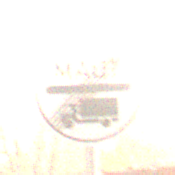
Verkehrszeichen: EndeMautpflicht
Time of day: SunriseSunset
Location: Roofed (Suburban)
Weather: Clear
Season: NotSpecified
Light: Natural